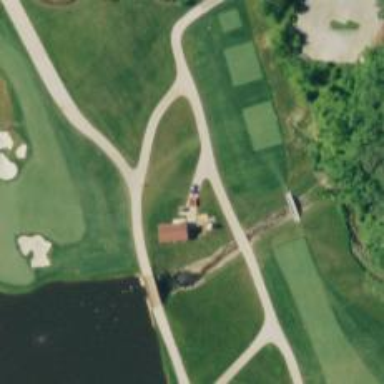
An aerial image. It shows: Service road used as golf cart path.